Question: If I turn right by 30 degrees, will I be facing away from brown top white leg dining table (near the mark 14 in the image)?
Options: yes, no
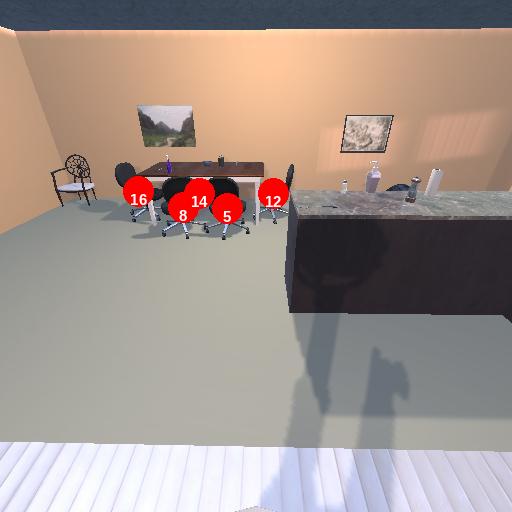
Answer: yes